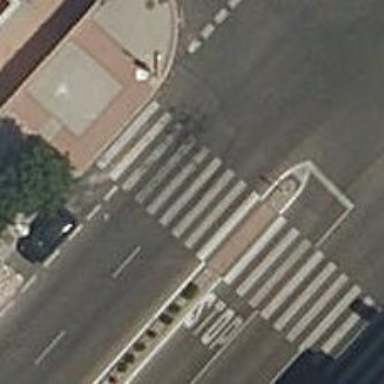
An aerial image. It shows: Footway with zebra crossing.